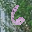
Label: 6